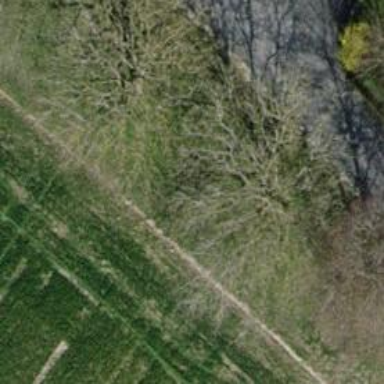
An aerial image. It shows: Beautiful tree in nature.